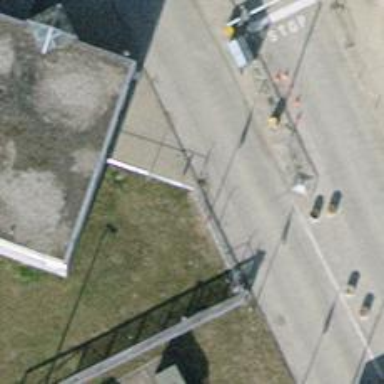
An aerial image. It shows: Chain link fence is in the scene.